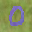
Label: 0